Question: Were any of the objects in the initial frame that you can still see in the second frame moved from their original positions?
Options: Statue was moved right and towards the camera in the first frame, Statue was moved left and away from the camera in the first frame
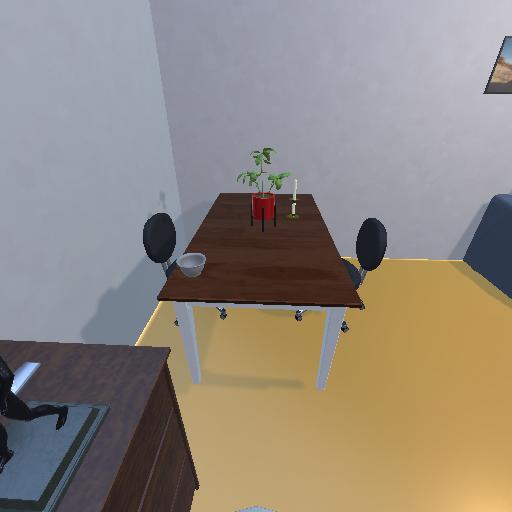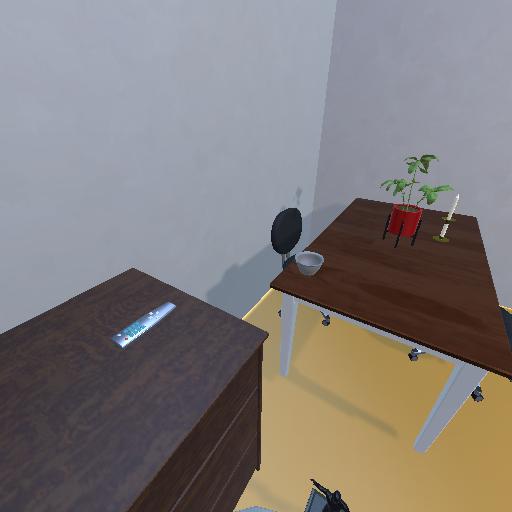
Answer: Statue was moved right and towards the camera in the first frame